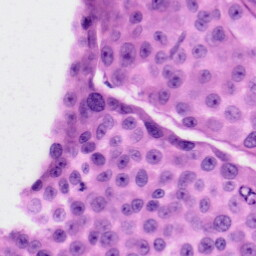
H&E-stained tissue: Skin